Question: I'm working on a chrome extension for an online Japanese dictionary and I'm trying to record and display querying statistics of the user so he knows what Japanese terms he is missing the most.
For that my intention was to show the most queried (Japanese characters) in the last X days. So I made a simple object store in my extension indexedDB with kanji/date pairs and autonumered keys but there doesn't seem to be a way to do these queries in indexedDB?
Is the only way to filter by date and count the occurrences using a cursor and doing it with the javascript callback?
EDIT: code used to create the database
'''
const DB_NAME = "kioku"
const DB_VERSION = 1;
const KANJI_STORE = "kanji";
var db;
(function() {
var request = window.indexedDB.open(DB_NAME, DB_VERSION);
request.onupgradeneeded = function(e) {
db = e.target.result;
var kanjiStore = db.createObjectStore(KANJI_STORE, { autoIncrement: true });
kanjiStore.createIndex("date", "date", { unique: false });
}
})();
'''
Adding data through an event handler
'''
function newRecentKanjiHandler(request, sender, sendResponse) {
/* ...stuff before this point was irrelevant so I removed it */
var kanjiStore = db.transaction([KANJI_STORE], "readwrite").objectStore(KANJI_STORE);
kanjiStore.add({kanji: request.kanji, date: Date.now()});
}
'''
An screenshot with sample data

In this case I would like to display something like
'''
x3: Shan
x2: Dao , Kao
x1: Ren
'''
For the user. Just a simple counting of occurrences after I filter by a date range, which I haven't in this example because the timestamps are within an hour and my intent is to filter the last few days or weeks.
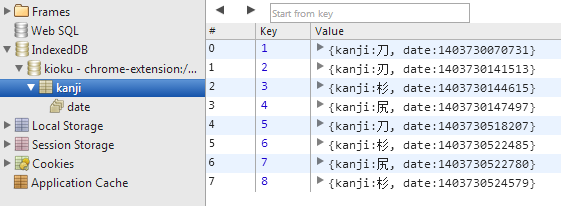
Answer: I like this question. I am positive someone will have a better answer than me but here is a random go at it.
First, I should point out an aside, that you are going to run into problems with trying to assign event.target.result to db. You are trying to shove an object that is only valid within its scope into an outer scope. This is just going to cause you problems later. I suggest learning more about asynchronous functions in JavaScript.
Second, I would start by taking a step back from the current direction and review some basic assumptions about the problem you are trying to solve. Sometimes indexedDB is not the best solution. Unfortunately, using indexedDB forces you to confront these design questions sooner rather than later.
Do you need to store every key event? If not, then the scale of the problem is limited to the number of different kanji keys and not the number of events. You could forego using indexedDB altogether and use a simple object that you persist to local storage.
If the scale is kind of large, then determine whether you are storing the events for just the purpose of your question, or for other purposes? If it is only the purpose of your own question, then consider changing what you are storing (the schema) to only address its particular purpose, and not an unknown list of other purposes.
For example, if it is just for this purpose, and it does not have to scale, you can avoid indexedDB entirely and just local storage. Something like the following:
'''
function onCharEvent(char) {
var obj = JSON.parse(localStorage.KANJI_STATS || '');
var bar = obj[char] || {char: char, count: 0};
bar.count++;
bar.lastObserved = Date.now();
obj[char] = bar;
localStorage.KANJI_STATS = JSON.stringify(obj);
}
'''
If the feature is just for this purpose, and it has to be large scale, you can simplify the schema. Begin by imagining what the list-like result of the query should look like after all grouping and ordering and counting is done. Then think about how you would go about performing add and put operations into this schema. If I understand you correctly, you want to obtain a collection of results that looks like the following:
'''
Kanji char | Count | Last observed
----------------------------------
char1 | 1 | 1234123412345
char2 | 2 | 4643563456345
char3 | 3 | 3245234523452
'''
Every instance (record) contains a unique character. The count represents the number of times the character was observed. The last-observed property represents the time the character was most recently observed.
'''
// Setup or change the schema
function onUpgradeNeeded() {
var db = this.result;
var store = db.createObjectStore('kanji', {keyPath: kanjiChar});
store.createIndex('lastObserved','lastObserved');
}
function openDB(onOpen) {
var openRequest = indexedDB.open(DBNAME,DBVERSION);
openRequest.onupgradeneeded = onUpgradeNeeded;
openrequest.onsuccess = function() {
onOpen(this.result);
};
}
function onKeyEvent(event) {
var kanjiChar = event.target.value;
openDB(function(db) {
put(db, kanjiChar);
});
}
// Insert or update the kanji in the store
function put(db, kanjiChar, oncomplete) {
var tx = db.transaction('kanji','readwrite');
tx.oncomplete = function() {
oncomplete(kanjiChar);
};
var store = tx.objectStore('kanji');
store.openCursor(kanji).onsuccess = function() {
var cursor = this.result;
if(cursor) {
var obj = cursor.value;
obj.count = obj.count ? obj.count + 1 : 1;
obj.lastObserved = Date.now();
cursor.update(obj);
} else {
store.add({
kanjiChar: kanji,
count: 1,
lastObserved: Date.now()
});
}
};
}
function getStats(db, oncomplete) {
var tx = db.transaction('kanji');
var allStats = [];
tx.oncomplete = function() {
oncomplete(allStats);
};
var kanjiStore = tx.objectStore('kanji');
var lastObservedIndex = kanjiStore.index('lastObserved');
var LIMIT = 10;
var counter = 0;
lastObservedIndex.openCursor('prev').onsuccess = function() {
var cursor = this.result;
if(cursor) {
allStats.push(cursor.value);
if(counter++ < LIMIT) {
// Only continue
cursor.continue();
}
}
};
}
'''